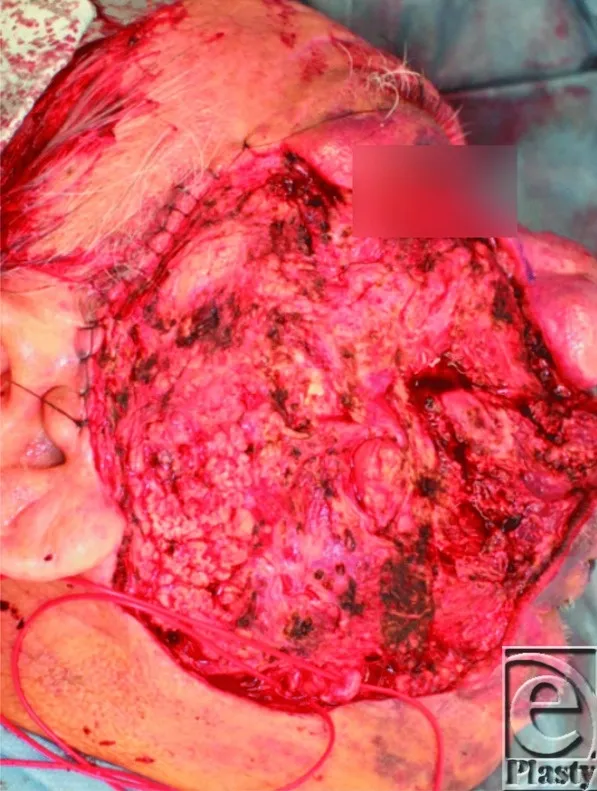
Resection of the port-wine stain. The facial artery and vein were exposed for microvascular reconstruction.
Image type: medical_photograph (other_medical_photograph)